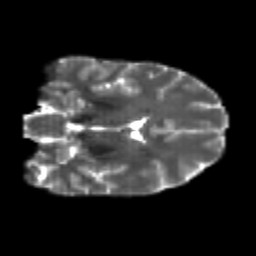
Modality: T2w
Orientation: coronal
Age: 24
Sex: female
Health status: healthy
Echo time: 0.074 s